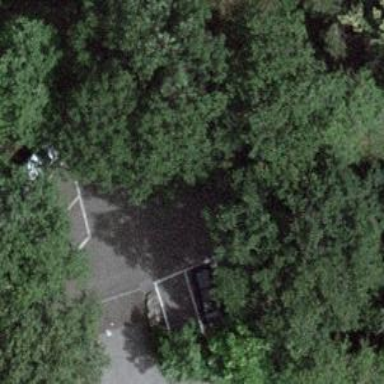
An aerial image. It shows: Parking area with surface.